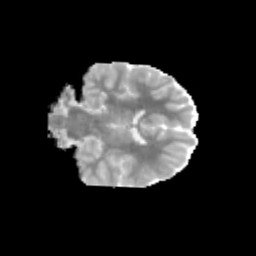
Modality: MD
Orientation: coronal
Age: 10
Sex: male
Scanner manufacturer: siemens
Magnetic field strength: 3 T
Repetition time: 3.8 s
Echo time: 0.07 s